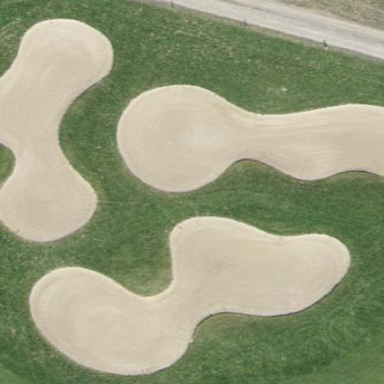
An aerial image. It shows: Golf bunker filled with natural sand.